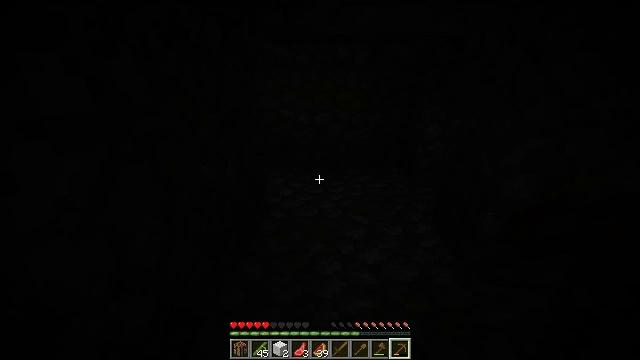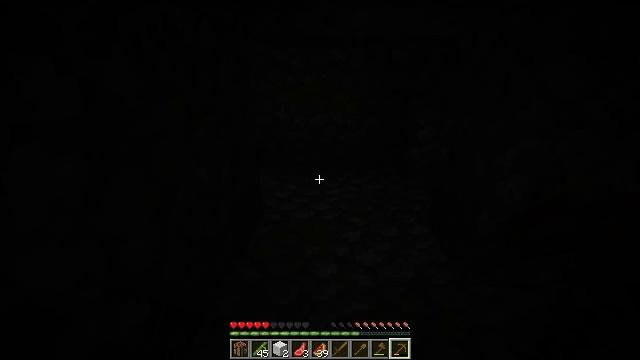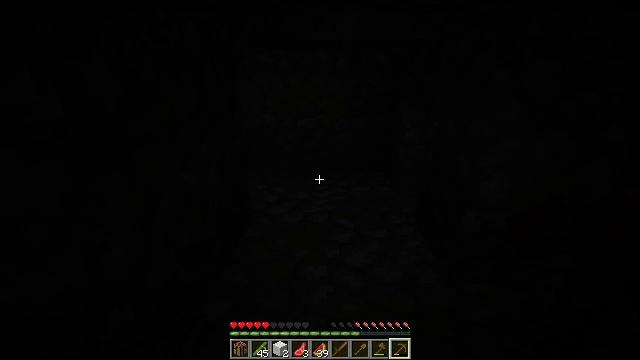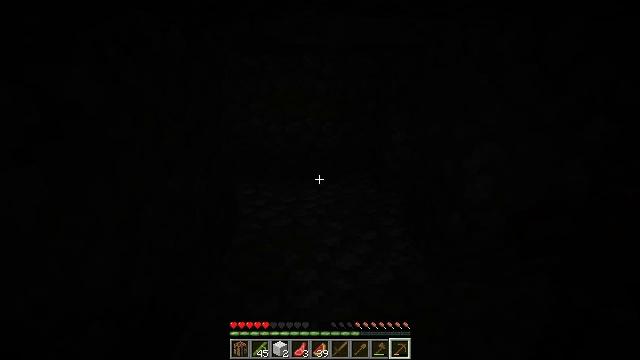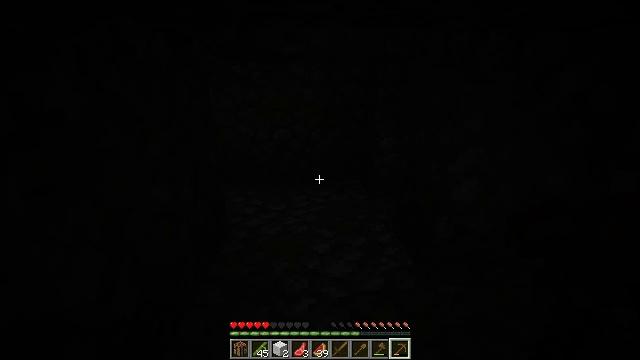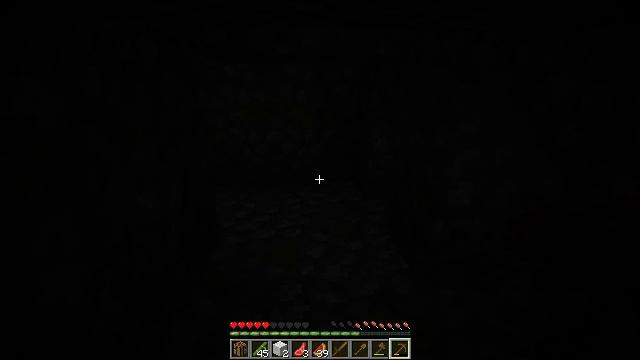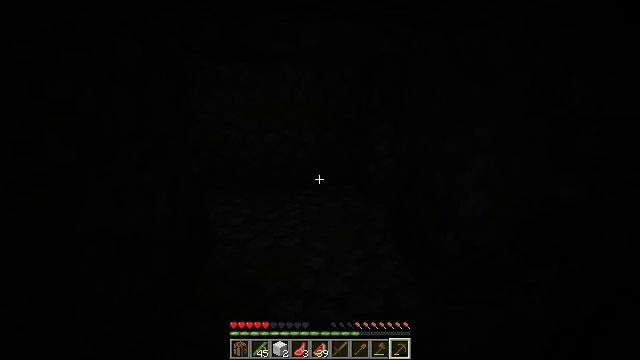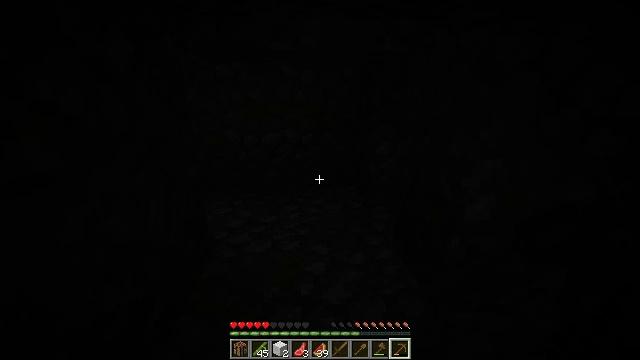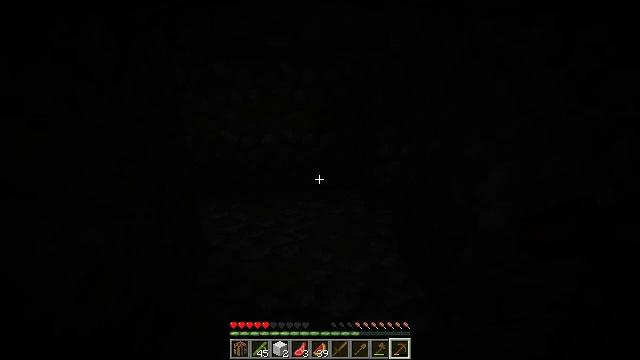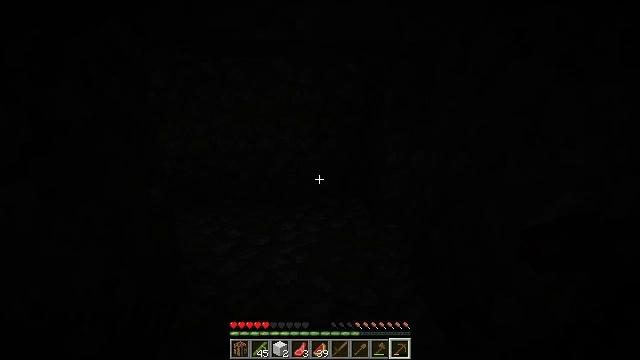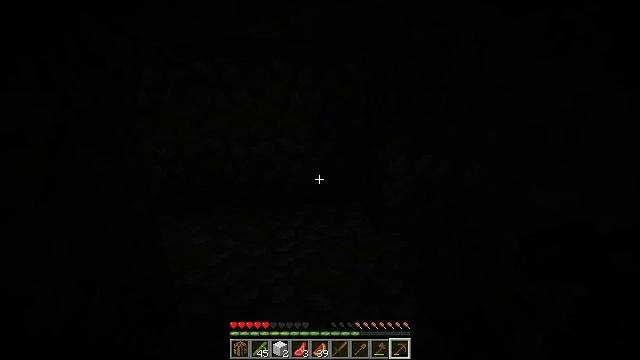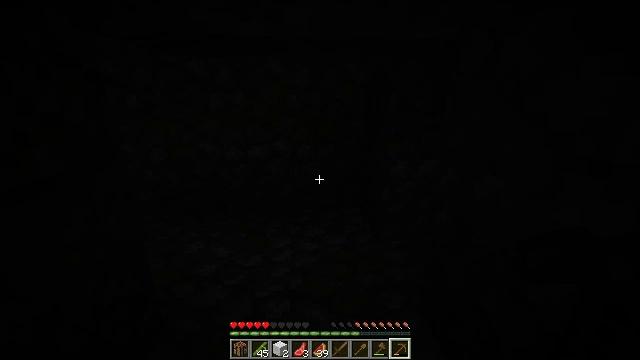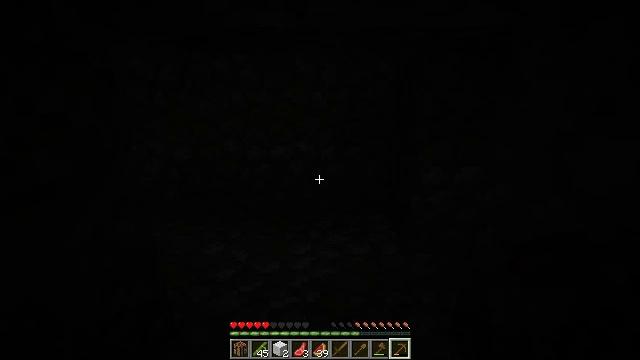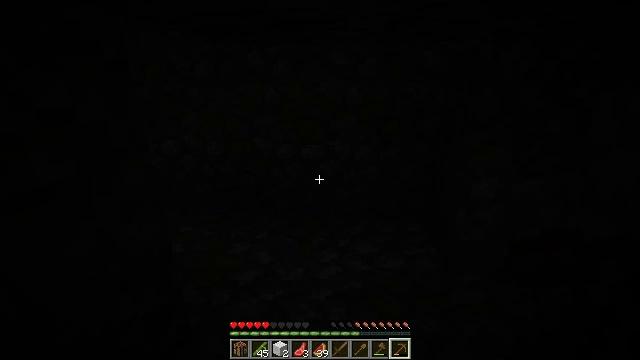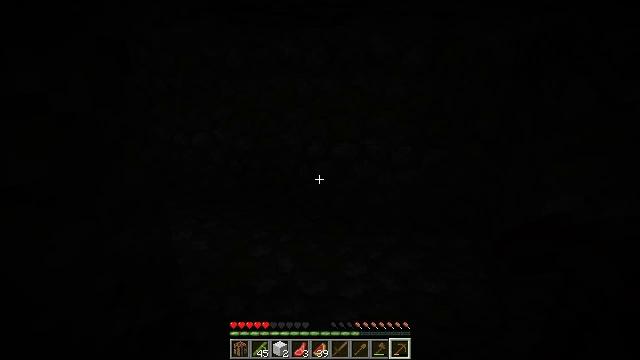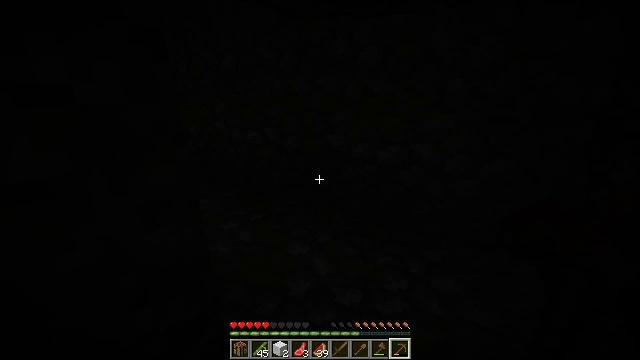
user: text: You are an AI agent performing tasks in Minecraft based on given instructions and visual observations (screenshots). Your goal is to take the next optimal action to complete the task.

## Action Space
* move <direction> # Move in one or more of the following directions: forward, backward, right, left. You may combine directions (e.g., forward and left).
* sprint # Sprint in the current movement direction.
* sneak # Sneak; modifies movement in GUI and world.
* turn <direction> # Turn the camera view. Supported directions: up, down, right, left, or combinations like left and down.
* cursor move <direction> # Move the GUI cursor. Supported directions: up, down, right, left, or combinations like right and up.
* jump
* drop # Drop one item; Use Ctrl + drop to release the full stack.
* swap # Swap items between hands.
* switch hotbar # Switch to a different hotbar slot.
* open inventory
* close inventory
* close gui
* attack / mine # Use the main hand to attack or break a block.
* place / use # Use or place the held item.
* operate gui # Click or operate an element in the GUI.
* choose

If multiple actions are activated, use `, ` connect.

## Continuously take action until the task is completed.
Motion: motion action
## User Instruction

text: Collect chiseled stone bricks for building.
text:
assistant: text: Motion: no_op
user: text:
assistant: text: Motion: turn right
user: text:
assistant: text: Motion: turn right
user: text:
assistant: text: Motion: turn right
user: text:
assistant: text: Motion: turn right and up
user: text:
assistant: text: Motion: move forward, turn right
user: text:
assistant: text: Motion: move forward
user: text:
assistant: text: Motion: move forward
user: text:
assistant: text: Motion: move forward
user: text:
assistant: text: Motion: move forward
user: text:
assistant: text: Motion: move forward
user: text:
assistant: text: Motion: move forward
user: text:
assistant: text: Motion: move forward, turn left
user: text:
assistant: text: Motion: move forward, turn left
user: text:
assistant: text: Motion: move forward, sprint, turn left and down
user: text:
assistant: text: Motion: move forward, sprint, turn left
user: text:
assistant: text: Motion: move forward, sprint, turn left
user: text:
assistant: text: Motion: move forward and move right, sprint, turn left and up
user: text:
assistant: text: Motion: move forward and move right, turn left and up
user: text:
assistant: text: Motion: move forward and move right, turn left and up
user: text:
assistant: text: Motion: move forward and move right, turn left and up
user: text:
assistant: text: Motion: move forward and move right, turn left and up
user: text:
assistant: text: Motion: move right, turn left
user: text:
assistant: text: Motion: turn left
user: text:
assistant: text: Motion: no_op
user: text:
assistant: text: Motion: no_op
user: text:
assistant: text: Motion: no_op
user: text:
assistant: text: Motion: no_op
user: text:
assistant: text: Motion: move forward
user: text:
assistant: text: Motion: move forward, turn left